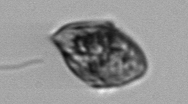
Label: Gyrodinium